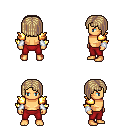
a pixel art fantasy rpg character, male body template, human, tanned skin, gold arm armor, red pants, white blonde pageboy hairstyle, white cloth bracers, four views (front, back, left, right), 2x2 character sprite sheet, small pixel art, hard edges, no anti-aliasing